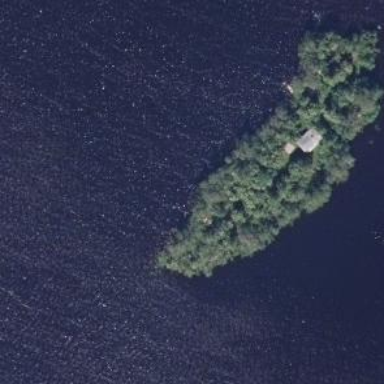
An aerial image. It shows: Islet.